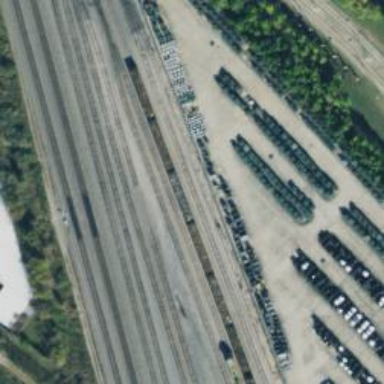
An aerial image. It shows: Railway yard used for servicing trains.